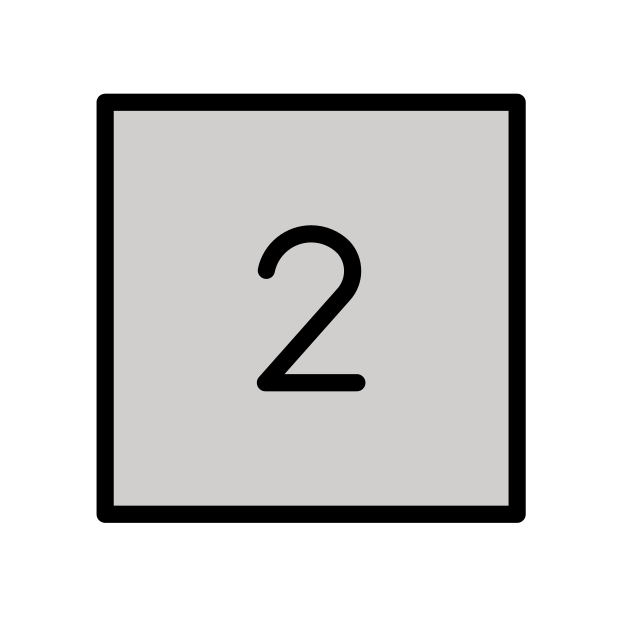
keycap: 2